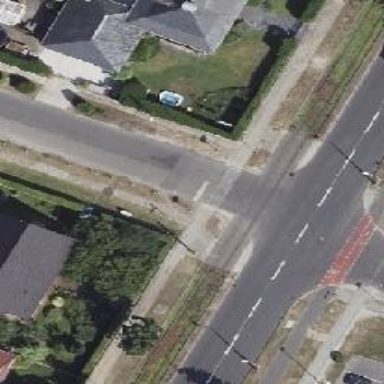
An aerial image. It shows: Tram crossing on the railway.